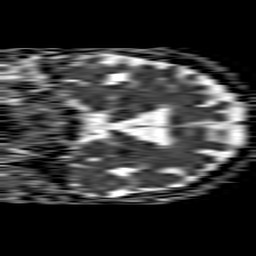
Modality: ADC
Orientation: coronal
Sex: female
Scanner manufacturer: philips
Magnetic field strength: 1.5 T
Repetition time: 4.6 s
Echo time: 0.08631 s